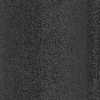
Atmospheric dust classification: dusty